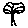
Label: tree